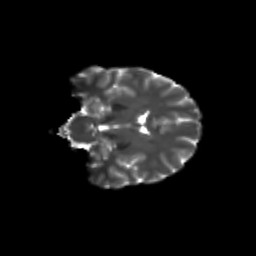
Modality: T2w
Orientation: coronal
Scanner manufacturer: siemens
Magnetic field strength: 3 T
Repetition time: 9.2 s
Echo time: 0.084 s